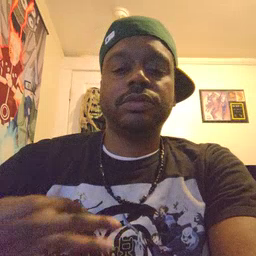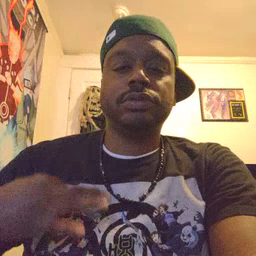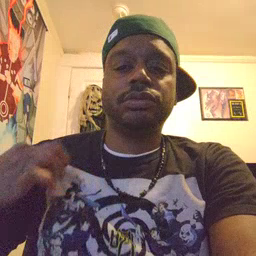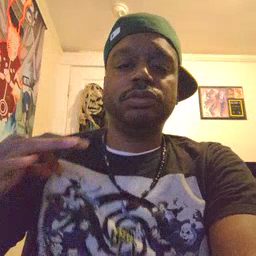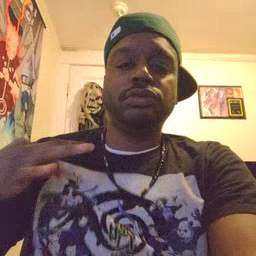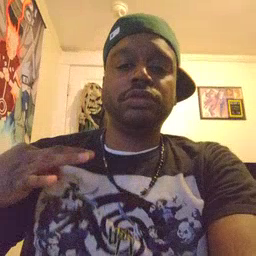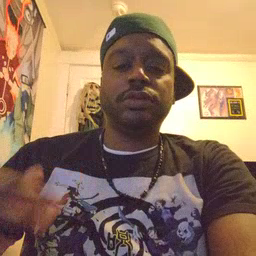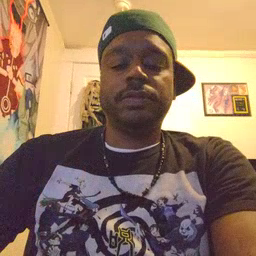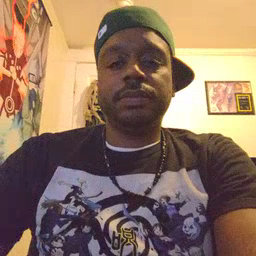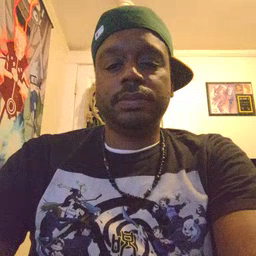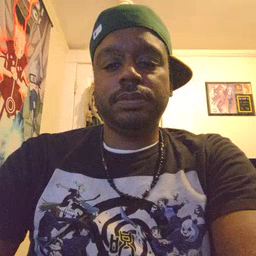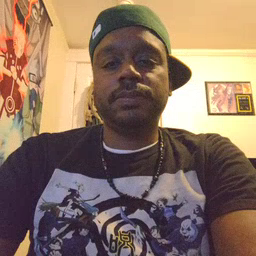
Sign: shirt